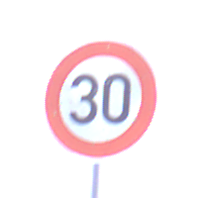
Verkehrszeichen: Geschwindigkeit30
Umgebung: Outdoor, Nature
Tageszeit: SunriseSunset
Wetter: Overcast
Licht: Natural
Jahreszeit: NotSpecified
Kontrast: LowContrast